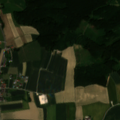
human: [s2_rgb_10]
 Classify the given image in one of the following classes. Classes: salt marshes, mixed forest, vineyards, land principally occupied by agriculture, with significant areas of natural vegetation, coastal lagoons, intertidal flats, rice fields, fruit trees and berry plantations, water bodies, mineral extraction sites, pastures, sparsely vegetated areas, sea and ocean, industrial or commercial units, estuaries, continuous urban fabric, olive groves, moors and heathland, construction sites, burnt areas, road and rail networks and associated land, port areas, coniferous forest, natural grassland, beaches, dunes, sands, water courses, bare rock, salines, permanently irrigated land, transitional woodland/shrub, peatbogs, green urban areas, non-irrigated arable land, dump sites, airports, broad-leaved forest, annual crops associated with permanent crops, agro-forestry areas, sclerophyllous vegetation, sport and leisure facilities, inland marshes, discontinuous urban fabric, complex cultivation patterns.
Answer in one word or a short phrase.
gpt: discontinuous urban fabric, non-irrigated arable land, coniferous forest